Question: How to Create the framework of intermittent according to this picture:

HTML code:
'''
<div id="frm">
<img src="img/main.jpg">
<img src="img/imgT.png">
<img src= "img/imgR.png">
<img src="img/imgL.png">
<img src="img/imgB.png">
</div>
'''
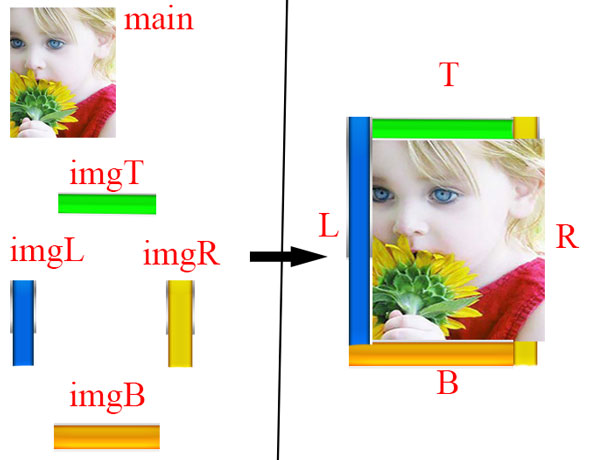
Answer: HTML
'''
<div id="frm" height="100px" width="75px">
<img class="main" src="" alt="" height="100px" width="75px" >
<img class="top" src="" alt="" height="1px" width="77px">
<img class="bottom" src="" alt="" height="1px" width="77px">
<img class="left" src="" alt="" height="100px" width="1px">
<img class="right" src="" alt="" height="100px" width="1px">
</div>
'''
CSS
'''
#frm {
position:absolute;
}
img {
position:absolute;
}
.top {
top:0px;
margin-top:0px;
}
.right {
margin-left:75px;
}
.bottom{
margin-top:100px;
}
'''